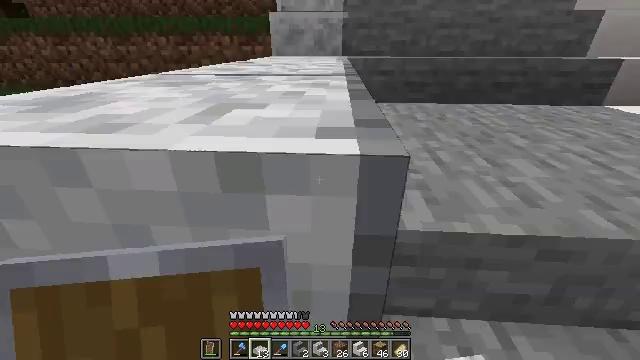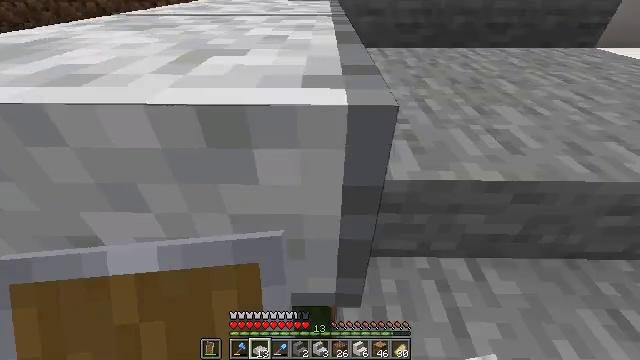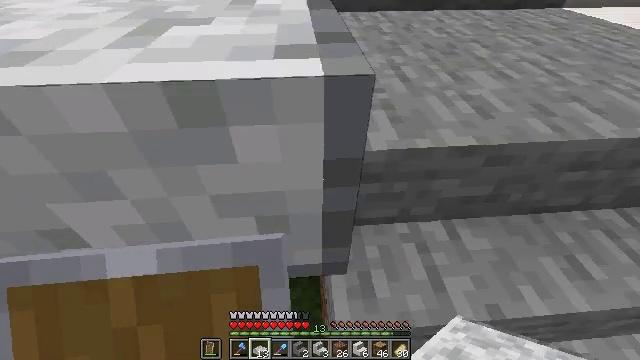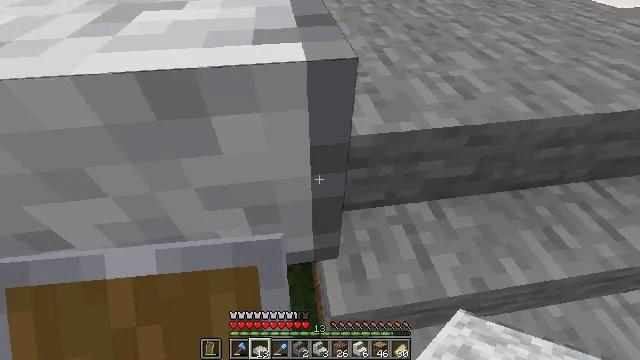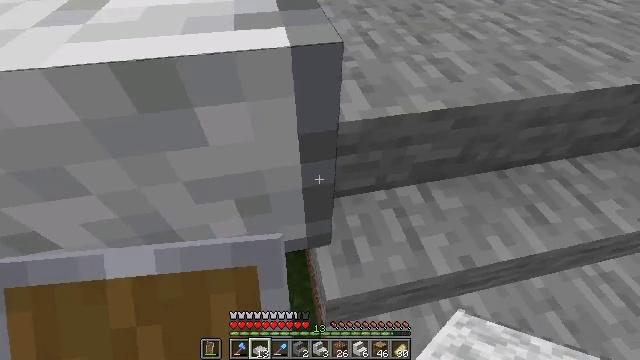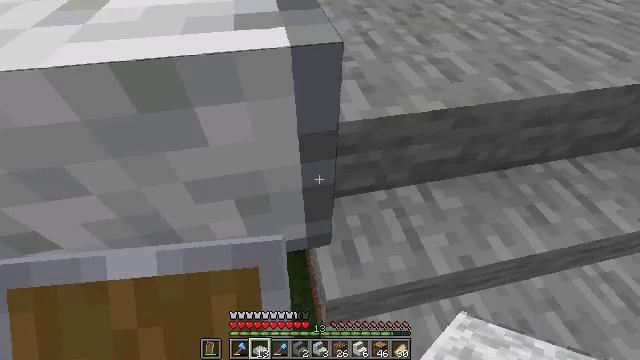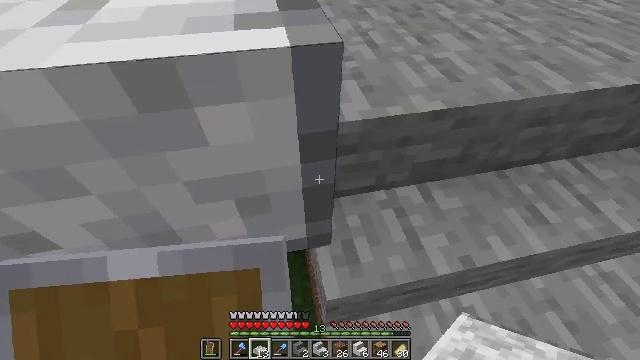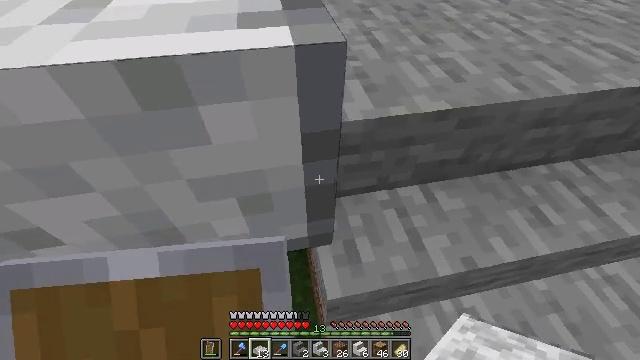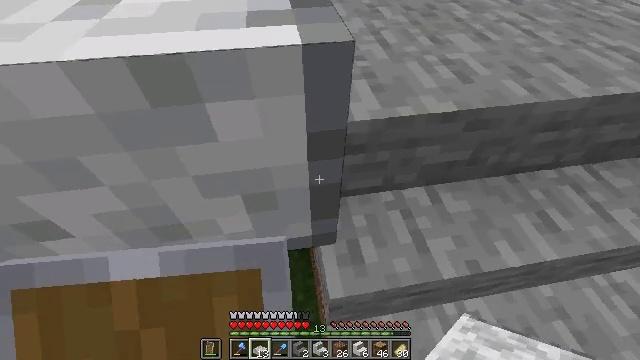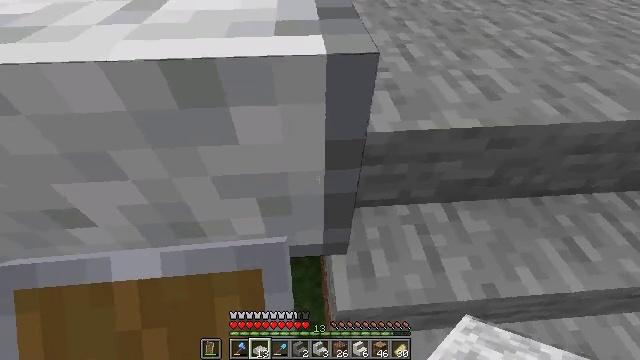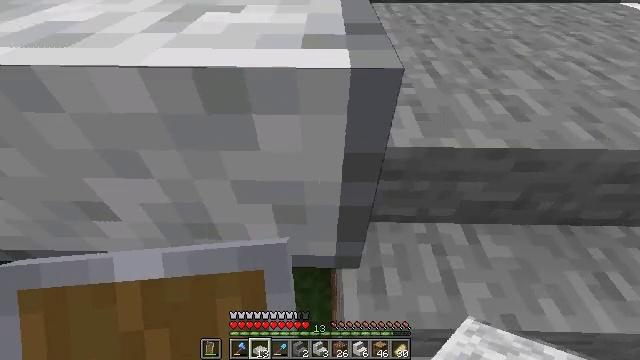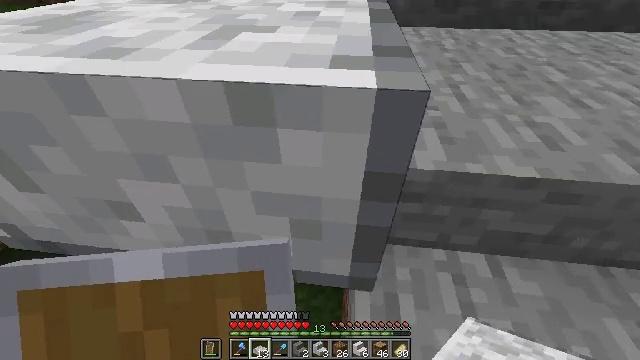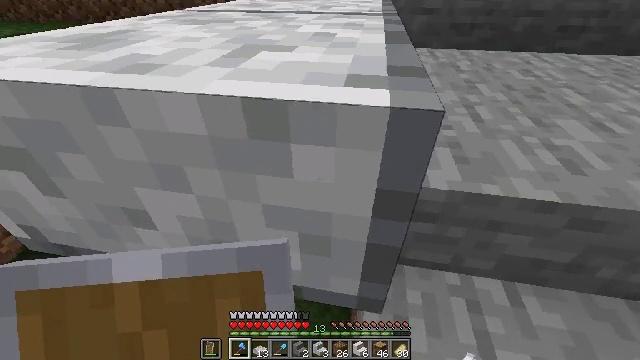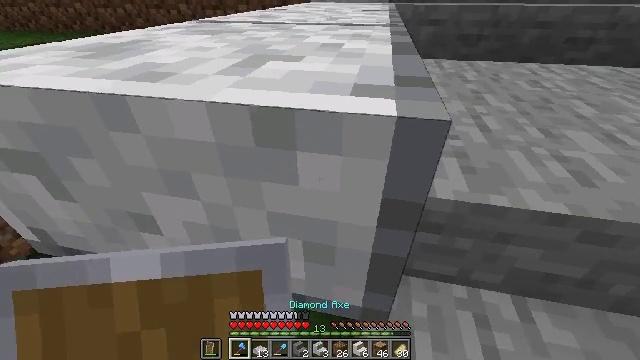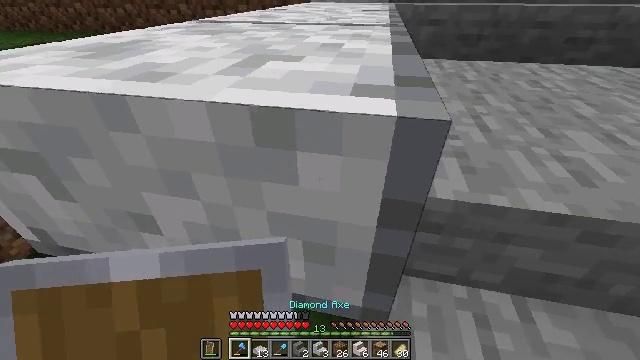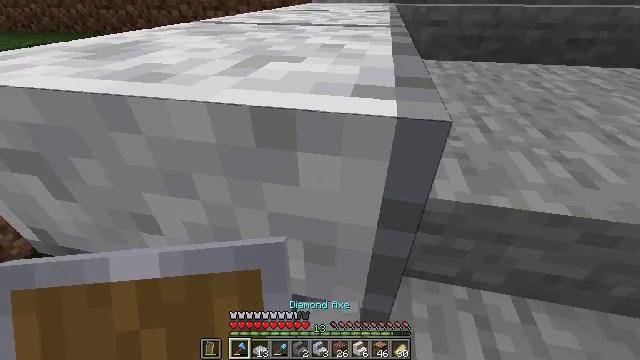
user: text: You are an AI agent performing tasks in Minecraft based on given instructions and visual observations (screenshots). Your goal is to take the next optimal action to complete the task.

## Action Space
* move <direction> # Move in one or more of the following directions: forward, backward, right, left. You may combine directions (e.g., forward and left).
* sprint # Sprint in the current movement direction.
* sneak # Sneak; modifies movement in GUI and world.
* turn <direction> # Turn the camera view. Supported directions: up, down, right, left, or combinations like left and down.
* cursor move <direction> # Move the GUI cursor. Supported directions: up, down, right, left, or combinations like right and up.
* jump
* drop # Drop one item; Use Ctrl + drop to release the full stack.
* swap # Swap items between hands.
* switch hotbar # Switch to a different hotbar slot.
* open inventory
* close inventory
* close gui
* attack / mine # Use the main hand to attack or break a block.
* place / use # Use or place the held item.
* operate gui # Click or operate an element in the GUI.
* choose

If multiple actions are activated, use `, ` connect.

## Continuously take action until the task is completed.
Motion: motion action
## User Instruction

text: Retrieve the polished diorite slab for crafting.
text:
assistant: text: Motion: turn right and down
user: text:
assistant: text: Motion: turn right and down
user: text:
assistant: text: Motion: turn right and down
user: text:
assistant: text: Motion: turn right and down
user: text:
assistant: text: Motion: no_op
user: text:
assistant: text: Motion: no_op
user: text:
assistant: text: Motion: no_op
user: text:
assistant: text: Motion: turn left
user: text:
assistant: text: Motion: turn left and up
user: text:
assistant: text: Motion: turn left and up
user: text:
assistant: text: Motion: turn left and up
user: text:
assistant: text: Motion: turn left and up, switch to hotbar 1
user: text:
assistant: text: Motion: turn left and up, switch to hotbar 1
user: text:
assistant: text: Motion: no_op
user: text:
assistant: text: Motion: attack / mine
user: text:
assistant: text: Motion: attack / mine
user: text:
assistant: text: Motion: attack / mine
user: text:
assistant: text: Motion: attack / mine
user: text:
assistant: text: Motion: attack / mine
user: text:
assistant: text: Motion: no_op
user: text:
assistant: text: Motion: no_op
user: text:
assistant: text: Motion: no_op
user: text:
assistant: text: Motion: open inventory
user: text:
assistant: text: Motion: open inventory
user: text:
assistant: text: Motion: cursor move right, open inventory
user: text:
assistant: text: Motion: cursor move right and down
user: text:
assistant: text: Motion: sneak, cursor move right and down
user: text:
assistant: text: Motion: sneak, cursor move right and down
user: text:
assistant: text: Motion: sneak
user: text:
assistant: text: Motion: sneak